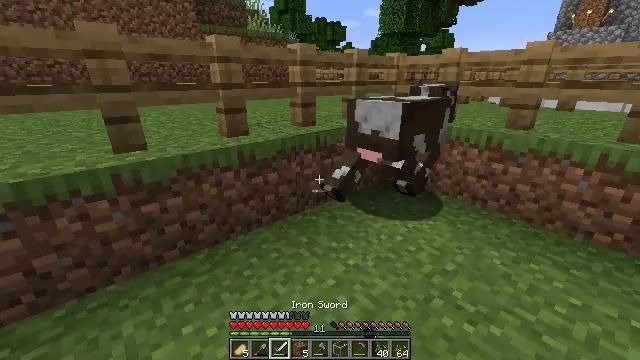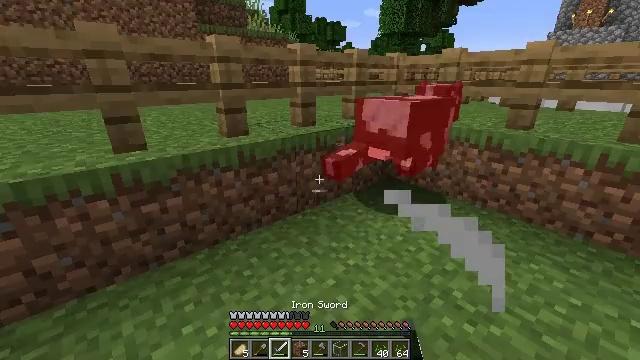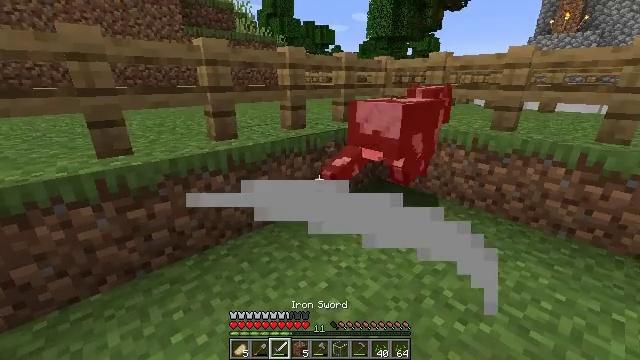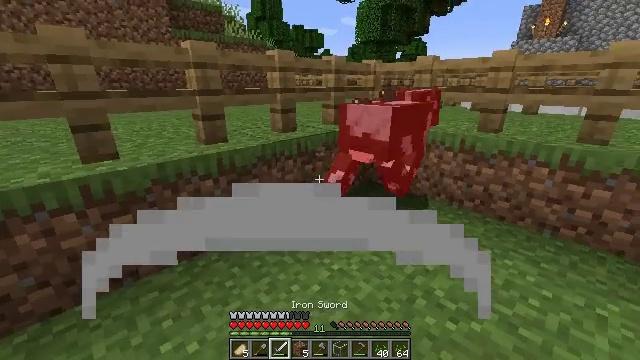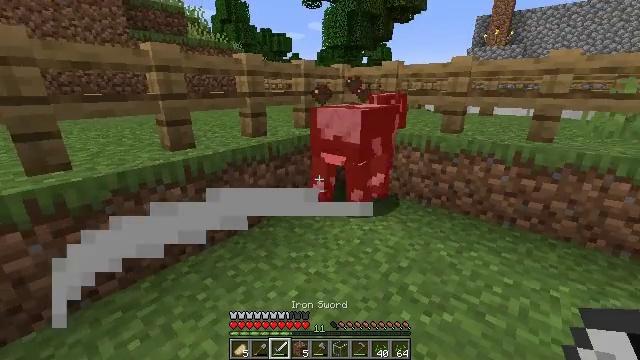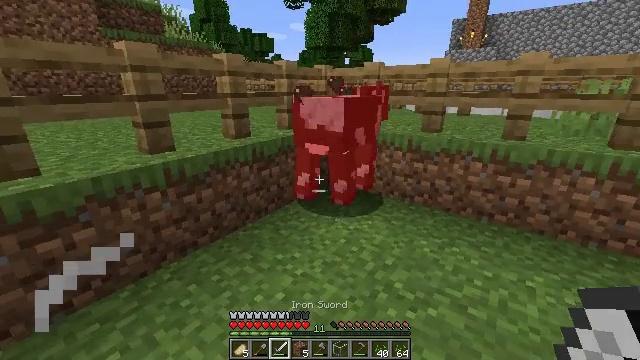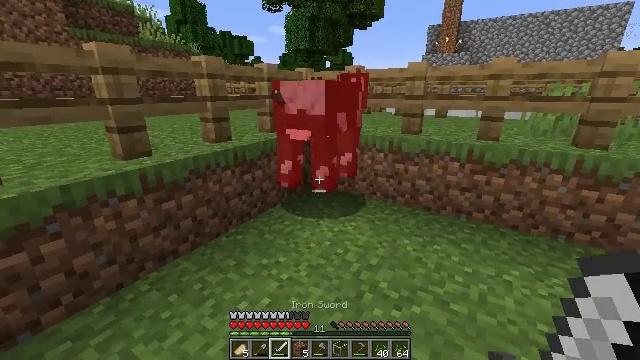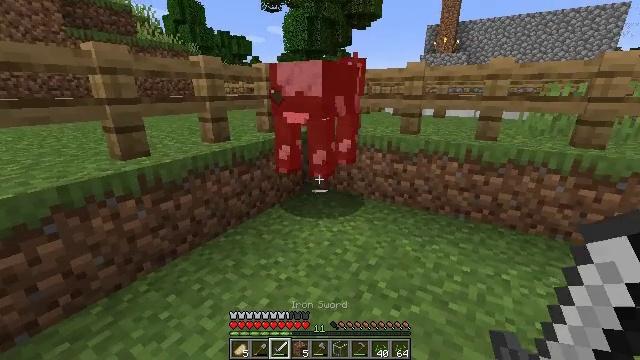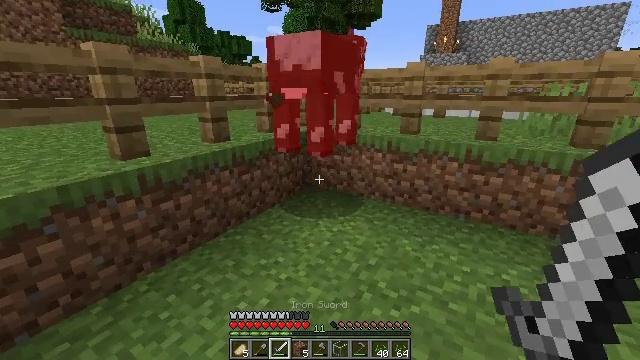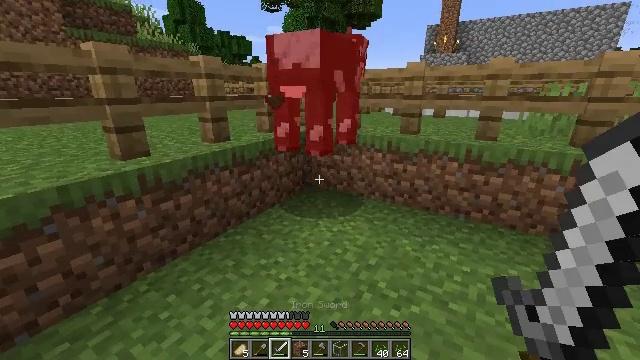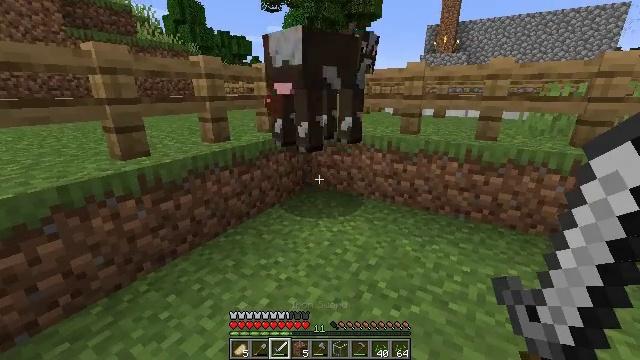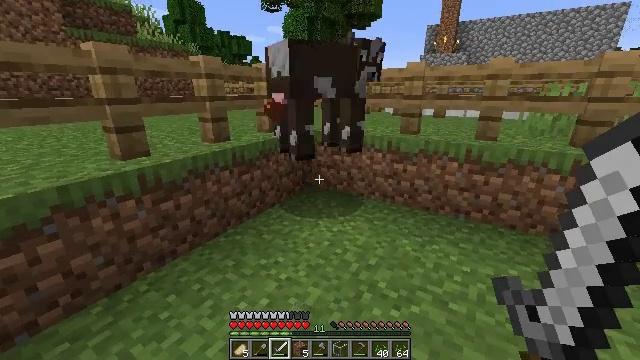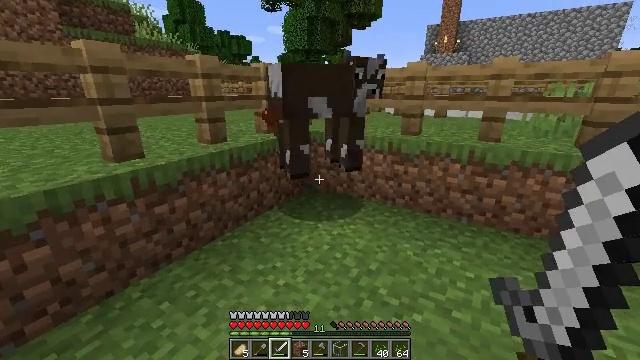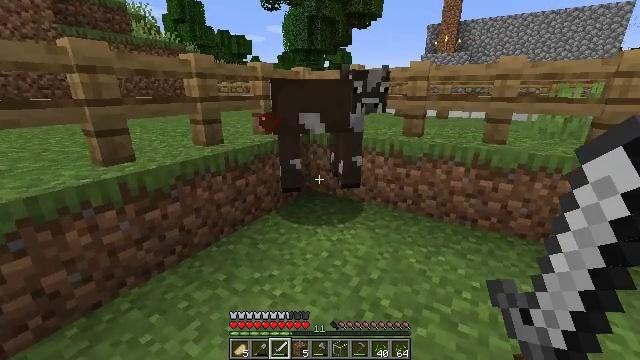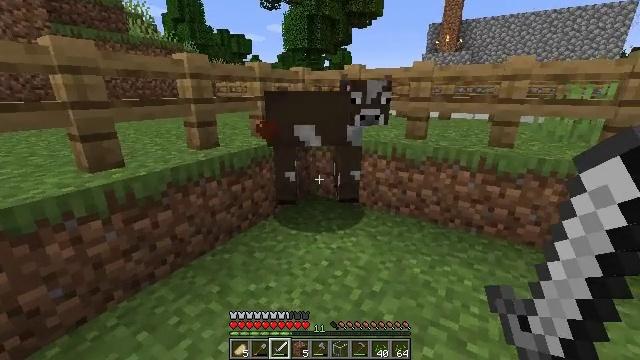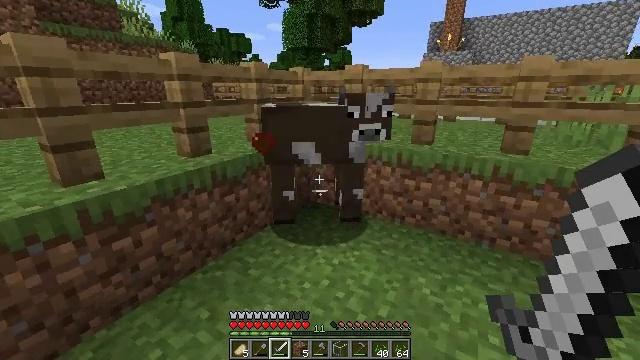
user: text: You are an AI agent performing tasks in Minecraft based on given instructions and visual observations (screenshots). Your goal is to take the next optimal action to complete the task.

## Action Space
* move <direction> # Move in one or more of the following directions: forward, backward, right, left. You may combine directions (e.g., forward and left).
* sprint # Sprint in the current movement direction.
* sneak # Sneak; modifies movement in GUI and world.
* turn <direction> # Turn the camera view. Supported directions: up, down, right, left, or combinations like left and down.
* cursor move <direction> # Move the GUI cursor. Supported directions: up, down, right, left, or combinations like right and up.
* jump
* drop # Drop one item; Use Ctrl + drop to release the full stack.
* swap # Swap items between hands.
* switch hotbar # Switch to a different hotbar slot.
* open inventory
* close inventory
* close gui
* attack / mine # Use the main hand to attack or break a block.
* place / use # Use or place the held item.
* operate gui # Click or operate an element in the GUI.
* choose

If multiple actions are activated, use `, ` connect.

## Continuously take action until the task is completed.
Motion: motion action
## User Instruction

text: Hunt animals.
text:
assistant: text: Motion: no_op
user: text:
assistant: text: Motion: turn right
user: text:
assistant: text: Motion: turn right
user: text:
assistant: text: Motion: turn right
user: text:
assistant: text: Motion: turn right
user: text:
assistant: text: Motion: turn right
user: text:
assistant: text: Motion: no_op
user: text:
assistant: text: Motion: no_op
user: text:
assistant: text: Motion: no_op
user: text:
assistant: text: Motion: no_op
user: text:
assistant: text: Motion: no_op
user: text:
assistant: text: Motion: move forward
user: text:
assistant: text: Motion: move forward
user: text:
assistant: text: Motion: move forward
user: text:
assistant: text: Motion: move forward
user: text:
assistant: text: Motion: move forward
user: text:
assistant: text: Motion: turn down
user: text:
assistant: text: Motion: no_op
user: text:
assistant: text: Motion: attack / mine
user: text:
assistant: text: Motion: attack / mine
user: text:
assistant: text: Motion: attack / mine
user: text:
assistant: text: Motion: no_op
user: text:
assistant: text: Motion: no_op
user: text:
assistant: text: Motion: no_op